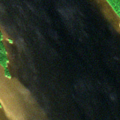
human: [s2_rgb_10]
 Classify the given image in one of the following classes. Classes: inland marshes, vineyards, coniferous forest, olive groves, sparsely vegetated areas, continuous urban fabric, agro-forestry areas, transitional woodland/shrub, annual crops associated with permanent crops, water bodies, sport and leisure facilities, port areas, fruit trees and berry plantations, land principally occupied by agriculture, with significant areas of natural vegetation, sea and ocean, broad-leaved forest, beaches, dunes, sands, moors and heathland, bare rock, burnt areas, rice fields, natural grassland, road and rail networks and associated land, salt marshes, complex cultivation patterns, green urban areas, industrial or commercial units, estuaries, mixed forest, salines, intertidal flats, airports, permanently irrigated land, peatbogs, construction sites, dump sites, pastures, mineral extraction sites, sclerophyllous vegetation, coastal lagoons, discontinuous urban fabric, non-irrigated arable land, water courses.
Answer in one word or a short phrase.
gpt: mixed forest, water bodies